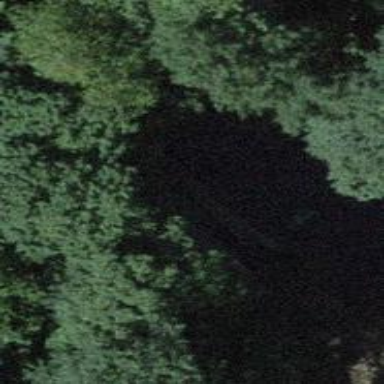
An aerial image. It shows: Path going through tunnel.